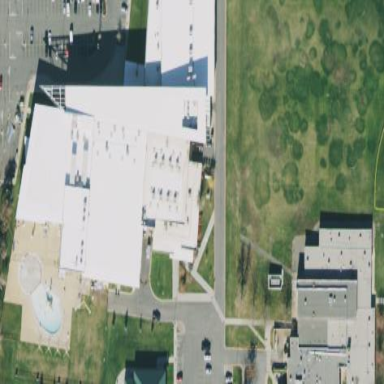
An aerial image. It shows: Sports centre building.